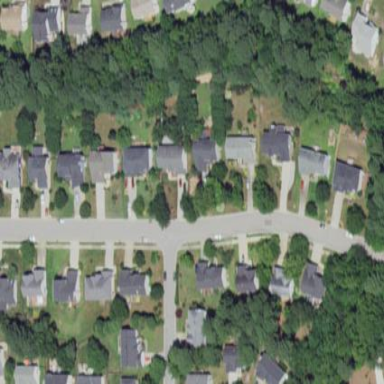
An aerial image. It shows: Residential neighbourhood.